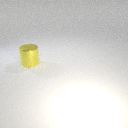
large yellow metal cylinder